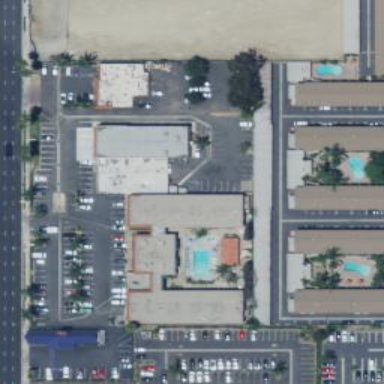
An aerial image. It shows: Building that is motel.